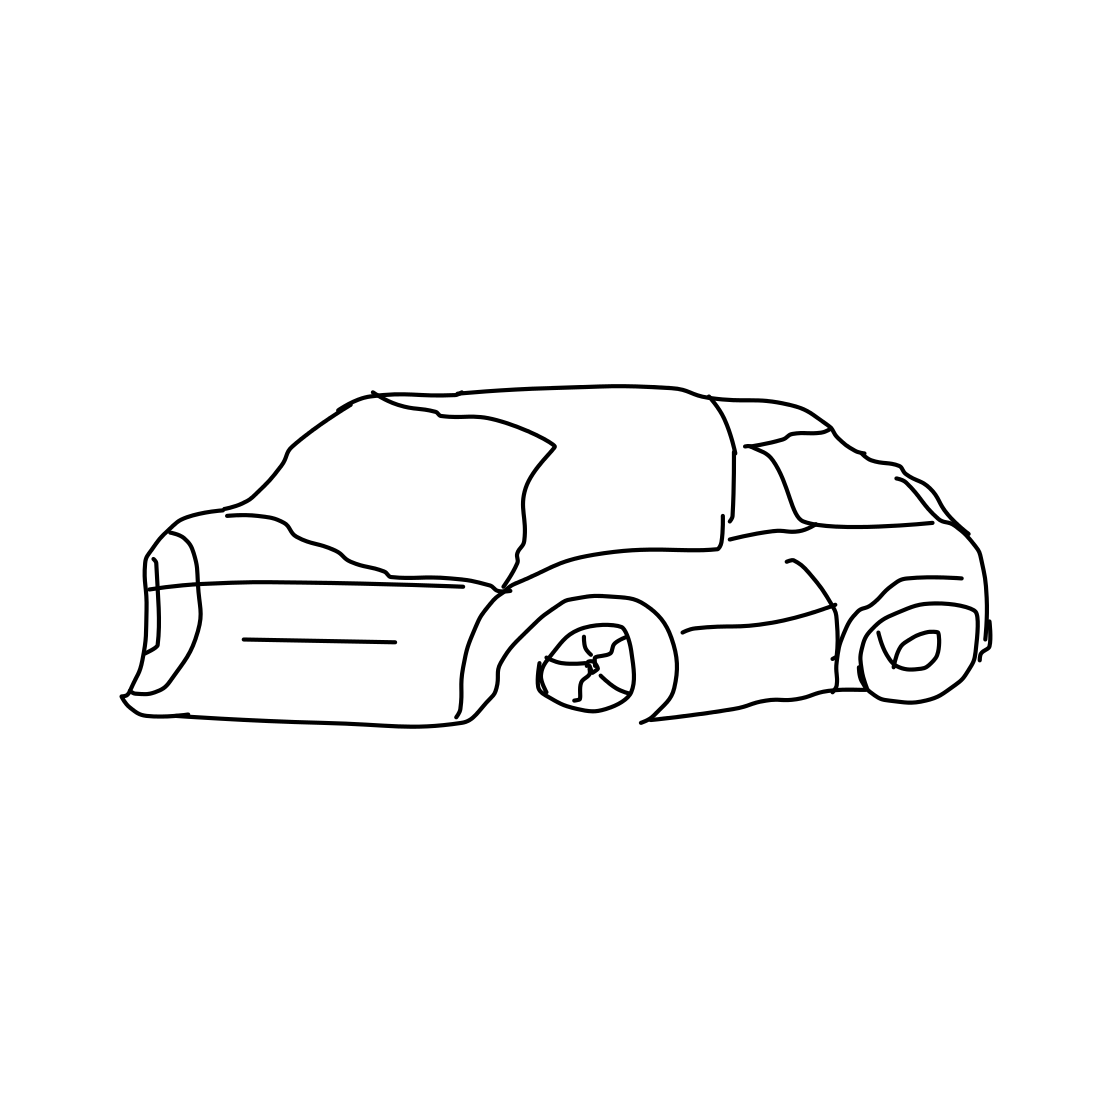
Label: race car